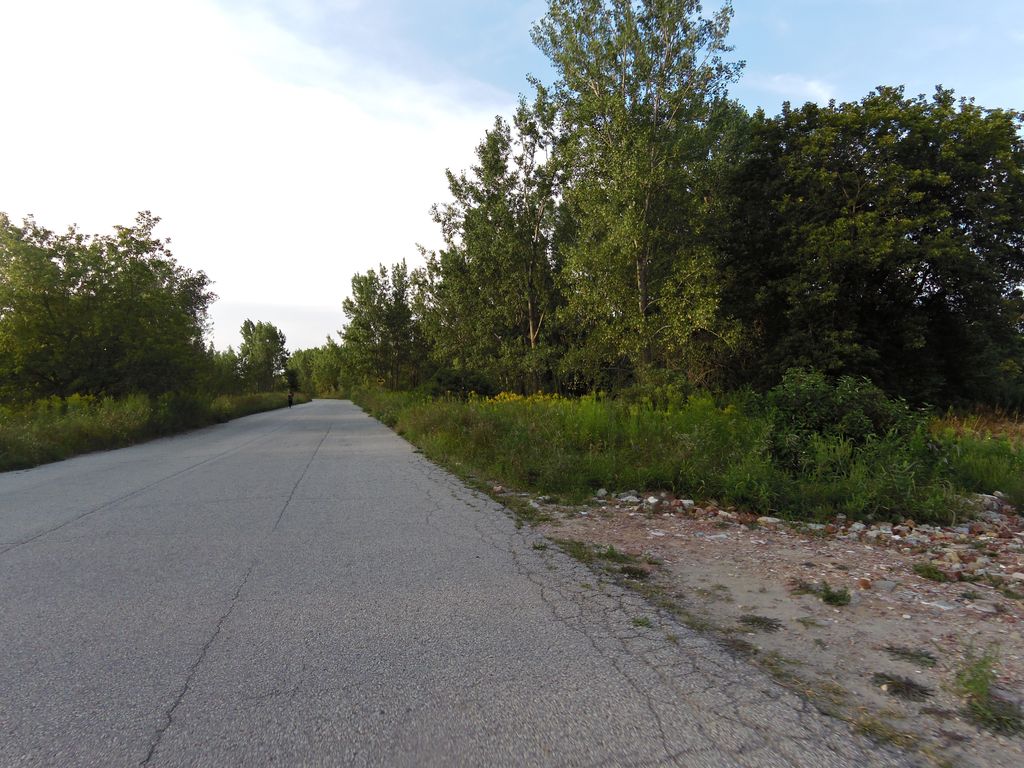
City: toronto